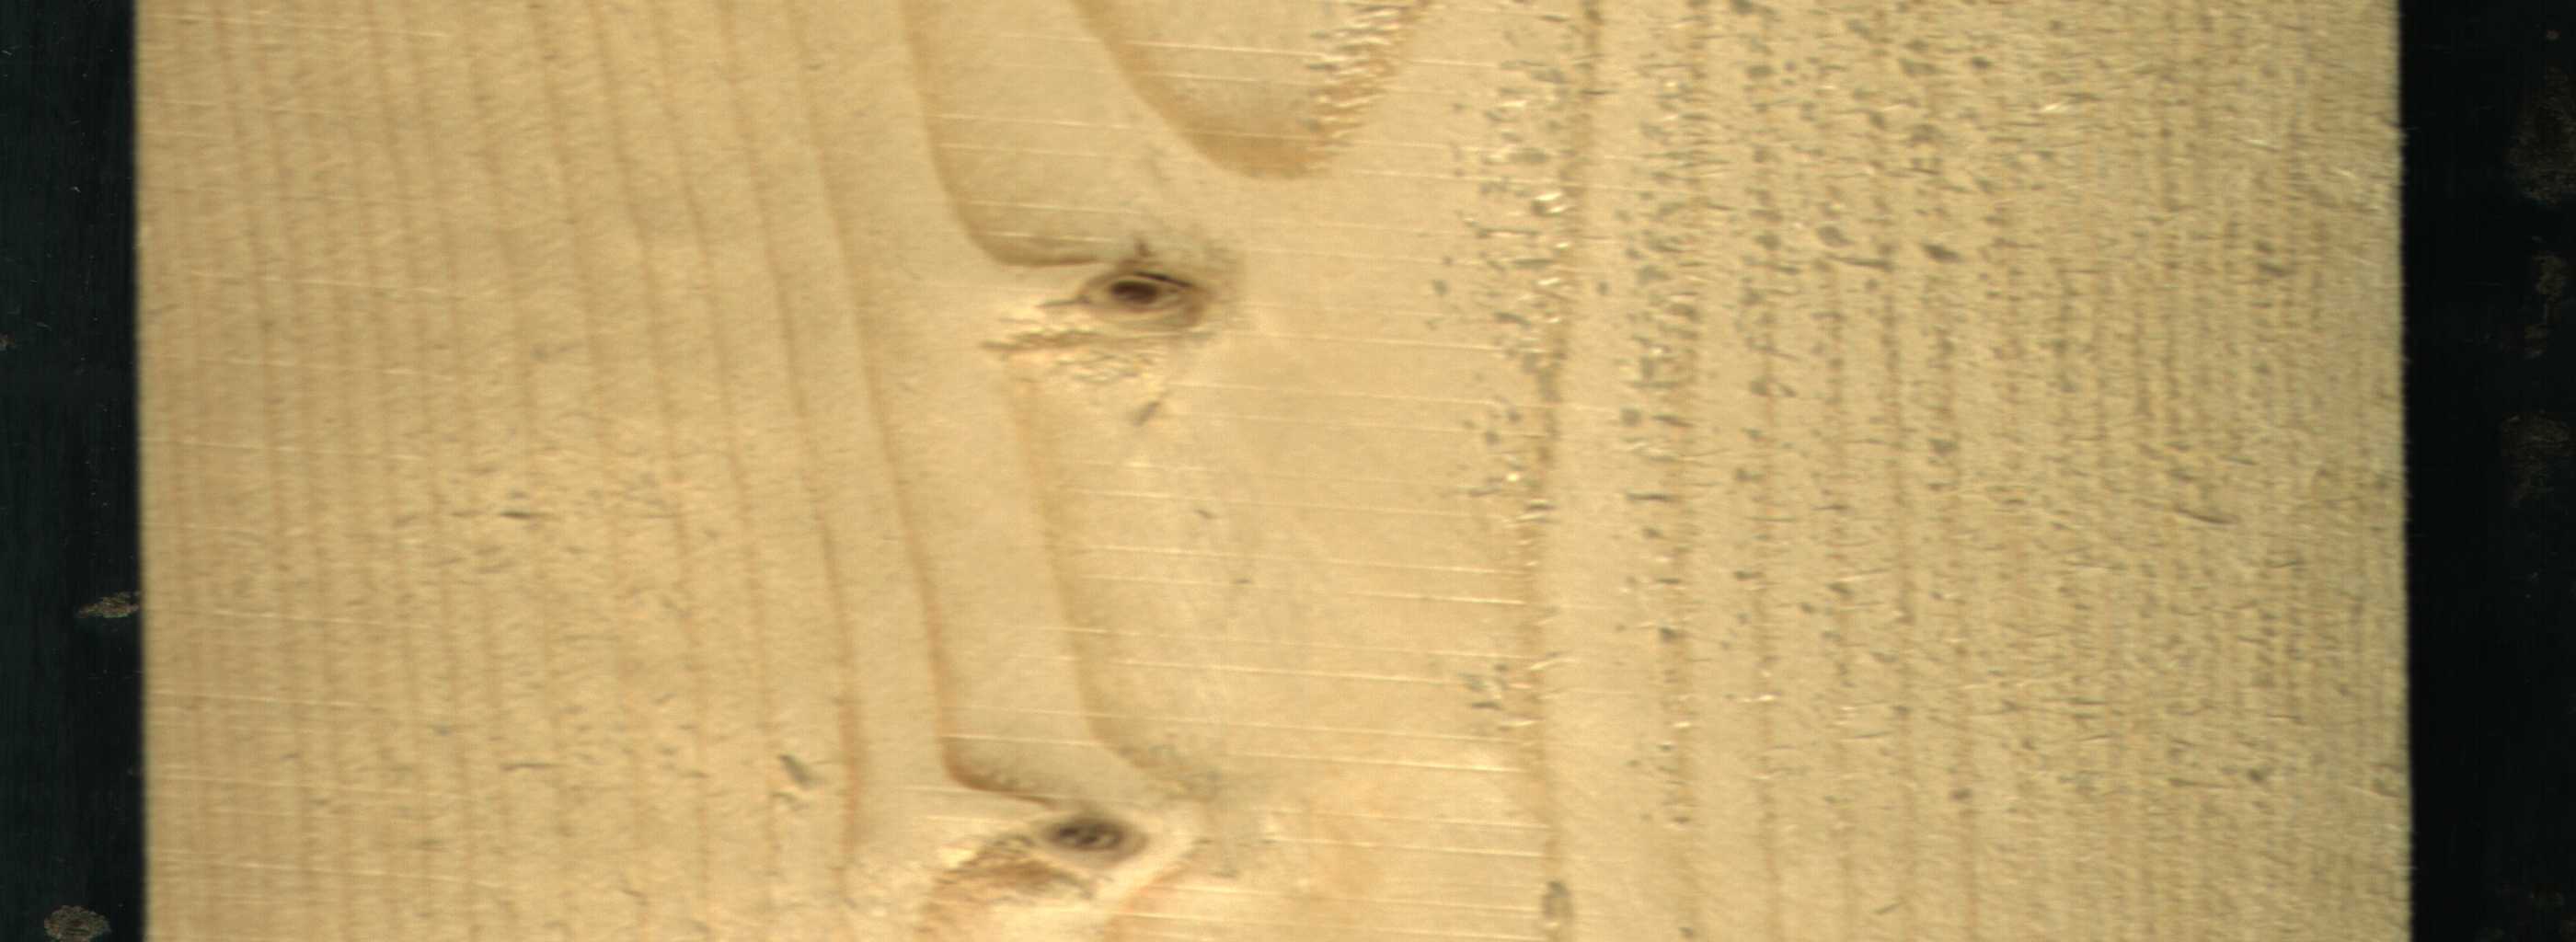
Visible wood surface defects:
Live_Knot
Live_Knot